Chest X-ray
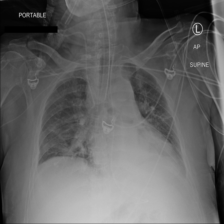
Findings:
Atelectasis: negative
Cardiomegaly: negative
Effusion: negative
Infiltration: negative
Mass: negative
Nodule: negative
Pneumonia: negative
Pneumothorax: negative
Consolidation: negative
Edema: negative
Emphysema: negative
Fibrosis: negative
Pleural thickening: negative
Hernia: negative